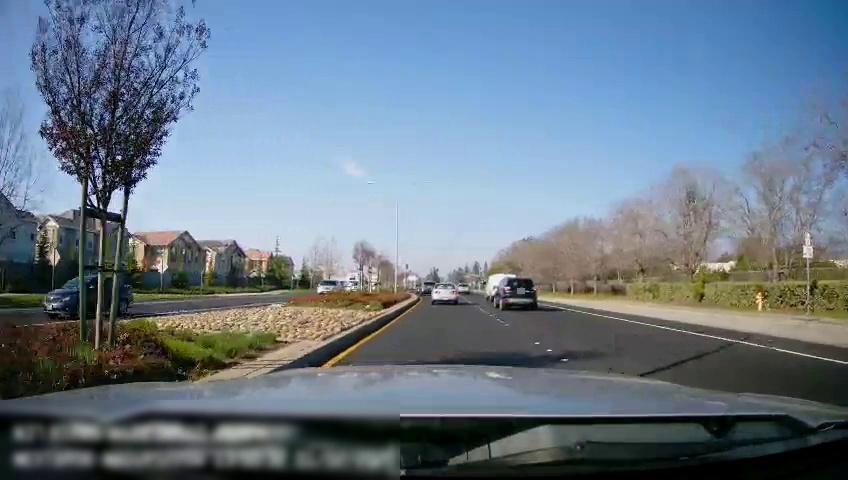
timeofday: Day
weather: Sunny
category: Drivable Space
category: Drivable Space
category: Vehicles | Van
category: Vehicles | SUV
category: Vehicles | Car
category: Vehicles | SUV
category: Vehicles | Car
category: Vehicles | Car
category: Vehicles | SUV
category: Lanes | Current Lane
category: Lanes | Alternate Lane
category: Lanes | Current Lane
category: Lanes | Opposite Lane
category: Lanes | Opposite Lane